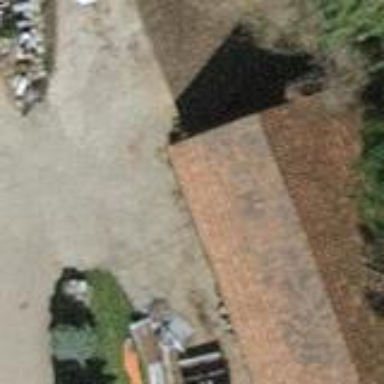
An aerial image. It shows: Farm auxiliary building.